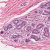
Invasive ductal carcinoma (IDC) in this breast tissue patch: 0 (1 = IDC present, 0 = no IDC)